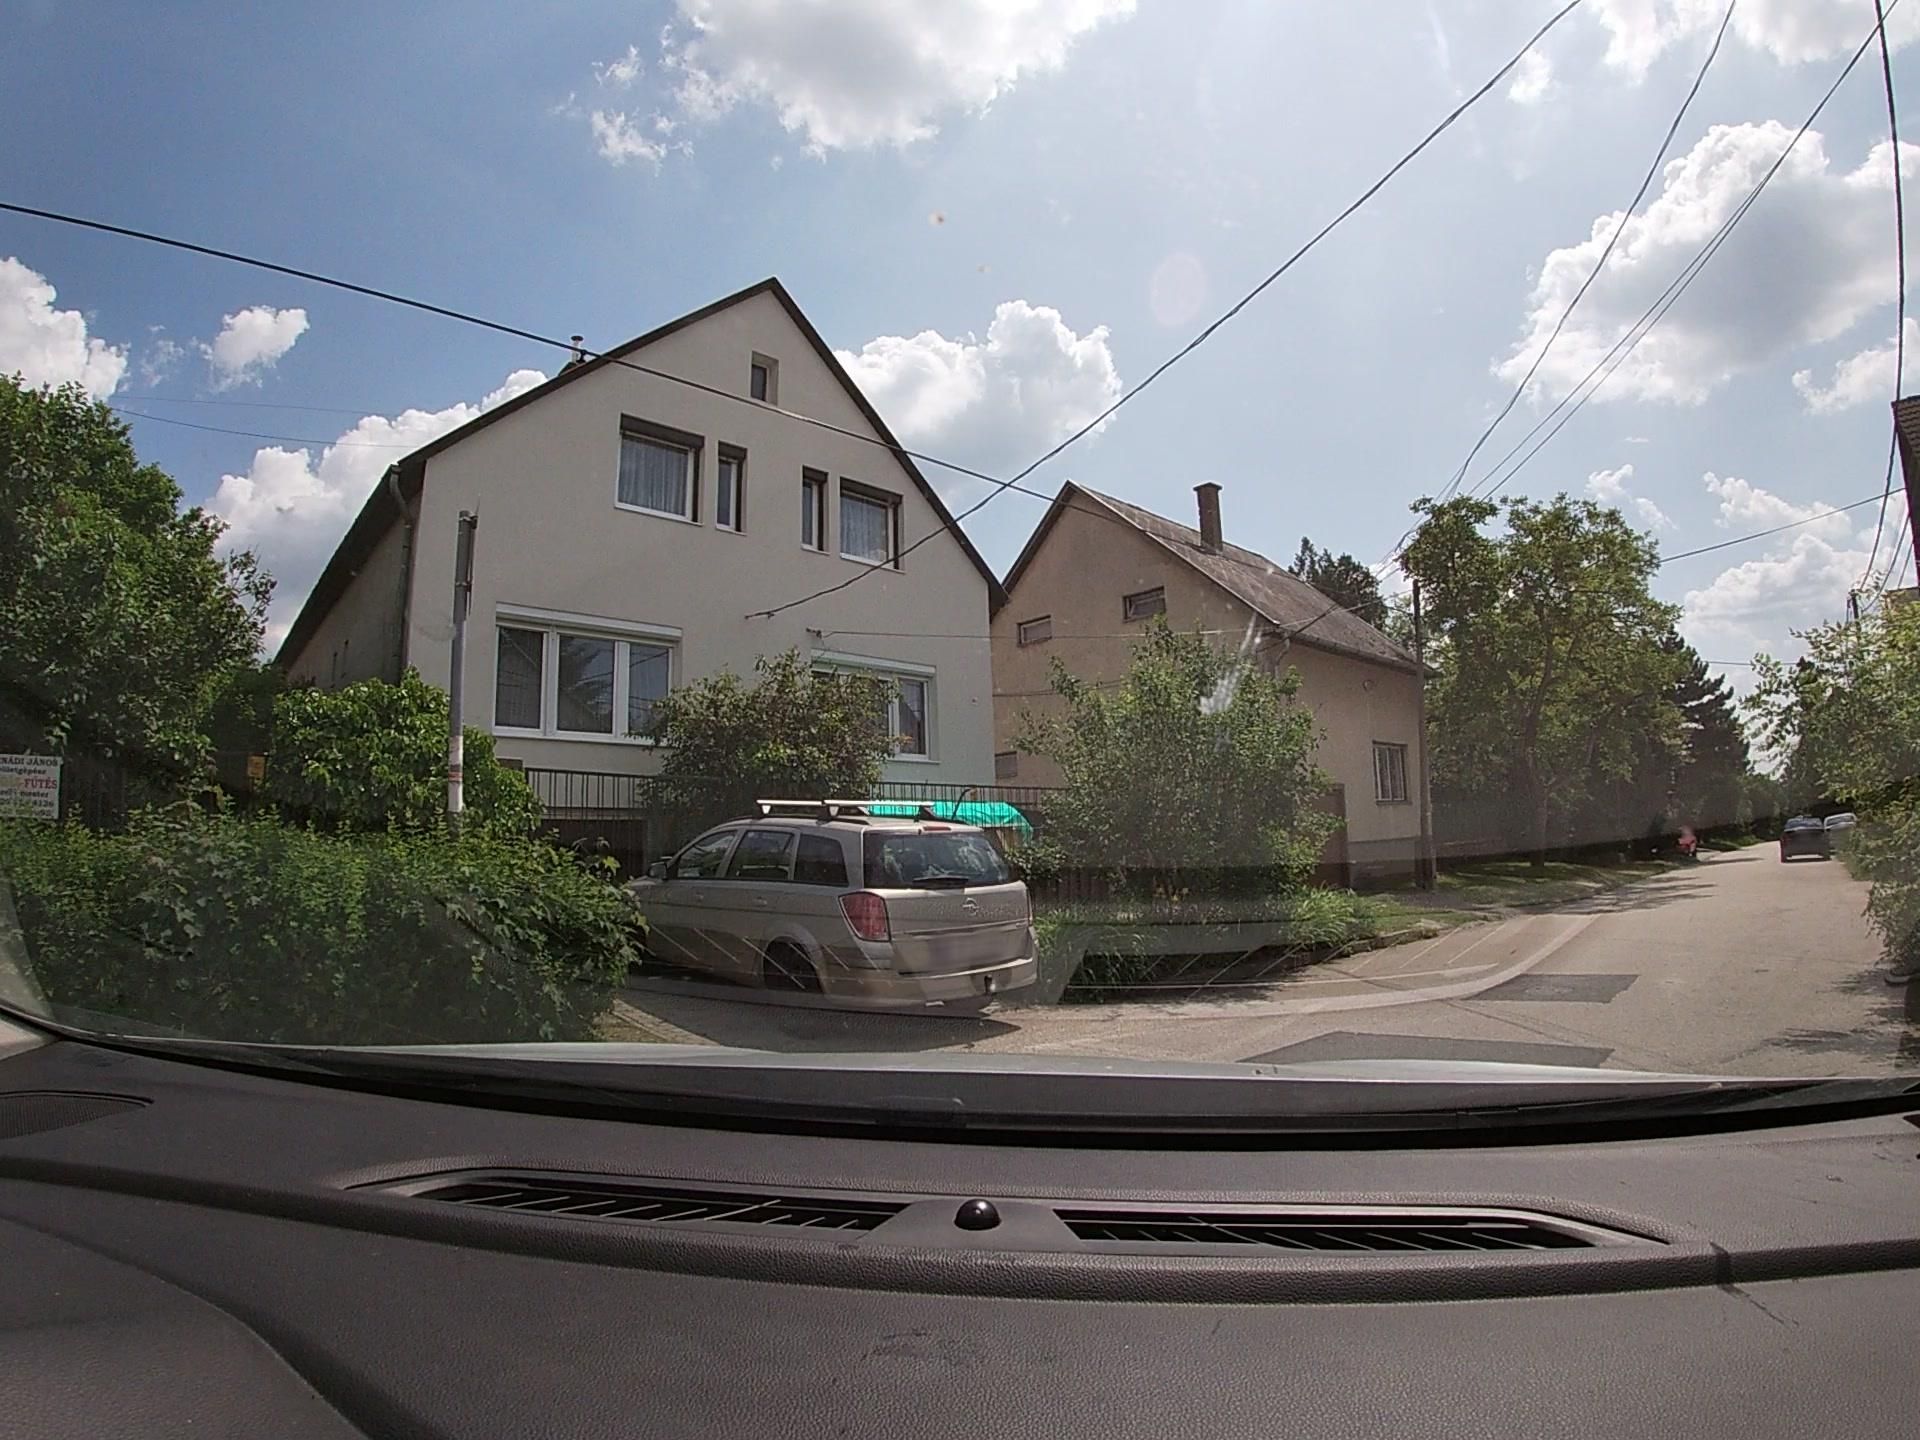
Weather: cloudy
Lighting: day
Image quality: good
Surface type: driving surface
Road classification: residential
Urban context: suburban or peri-urban
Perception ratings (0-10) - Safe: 7.09, Lively: 9.41, Beautiful: 2.49, Boring: 1.76, Depressing: 4.74, Wealthy: 2.05